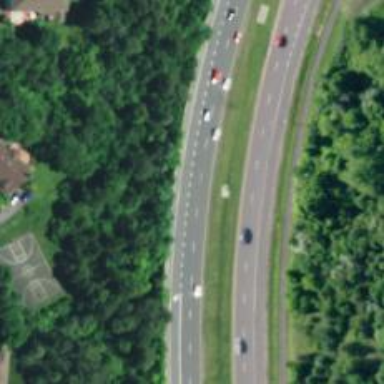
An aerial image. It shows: Expressway with asphalt surface classified as trunk highway.